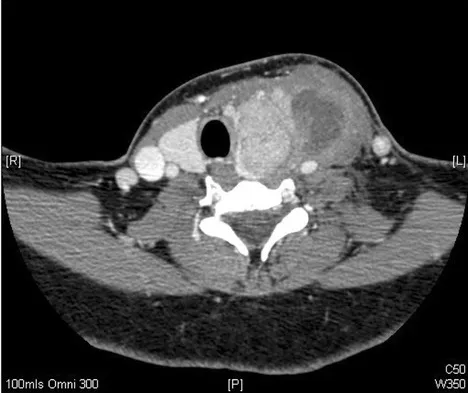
CT with contrast axial slice through neck. CT image demonstrating a large fluid collection arising from left thyroid mass, suggestive of an abscess. Noted compression and deviation of adjacent organs.
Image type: radiology (ct)